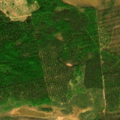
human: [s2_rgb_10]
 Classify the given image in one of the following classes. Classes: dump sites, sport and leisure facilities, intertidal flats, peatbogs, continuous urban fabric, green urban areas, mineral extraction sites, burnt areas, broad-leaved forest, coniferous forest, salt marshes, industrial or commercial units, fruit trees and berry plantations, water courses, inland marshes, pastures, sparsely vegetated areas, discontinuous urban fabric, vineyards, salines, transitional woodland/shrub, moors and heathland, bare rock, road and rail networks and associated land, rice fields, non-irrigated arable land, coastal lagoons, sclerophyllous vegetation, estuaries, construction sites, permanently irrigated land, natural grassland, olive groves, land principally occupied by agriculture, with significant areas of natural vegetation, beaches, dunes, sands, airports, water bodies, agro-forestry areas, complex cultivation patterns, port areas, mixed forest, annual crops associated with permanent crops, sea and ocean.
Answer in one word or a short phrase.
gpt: mixed forest, transitional woodland/shrub, peatbogs